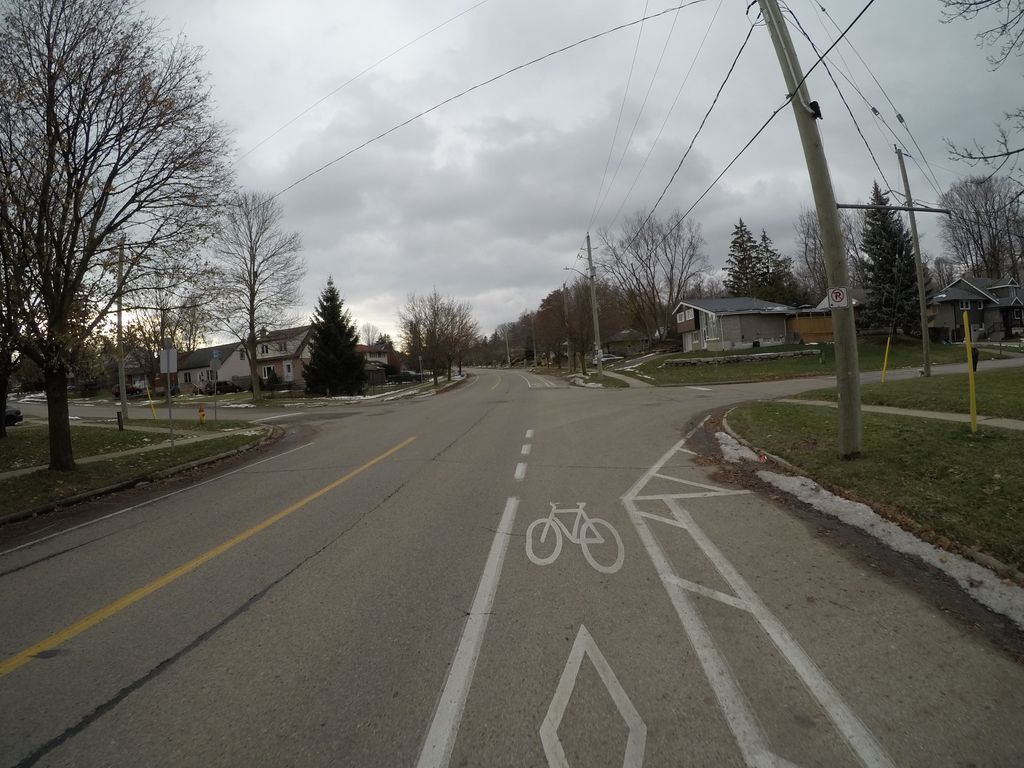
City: kitchener-waterloo